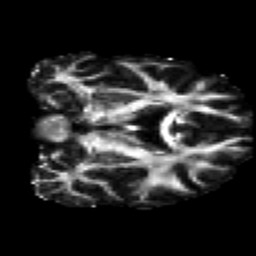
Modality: FA
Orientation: coronal
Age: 25
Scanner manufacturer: siemens
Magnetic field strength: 3 T
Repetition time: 2.2 s
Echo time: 0.084 s